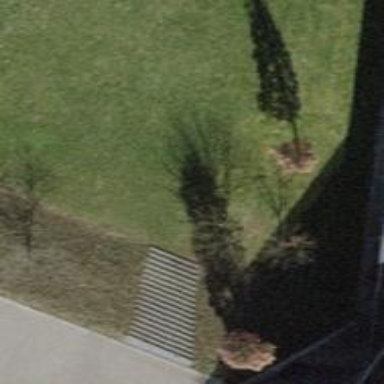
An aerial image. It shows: Road with steps.